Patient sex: M
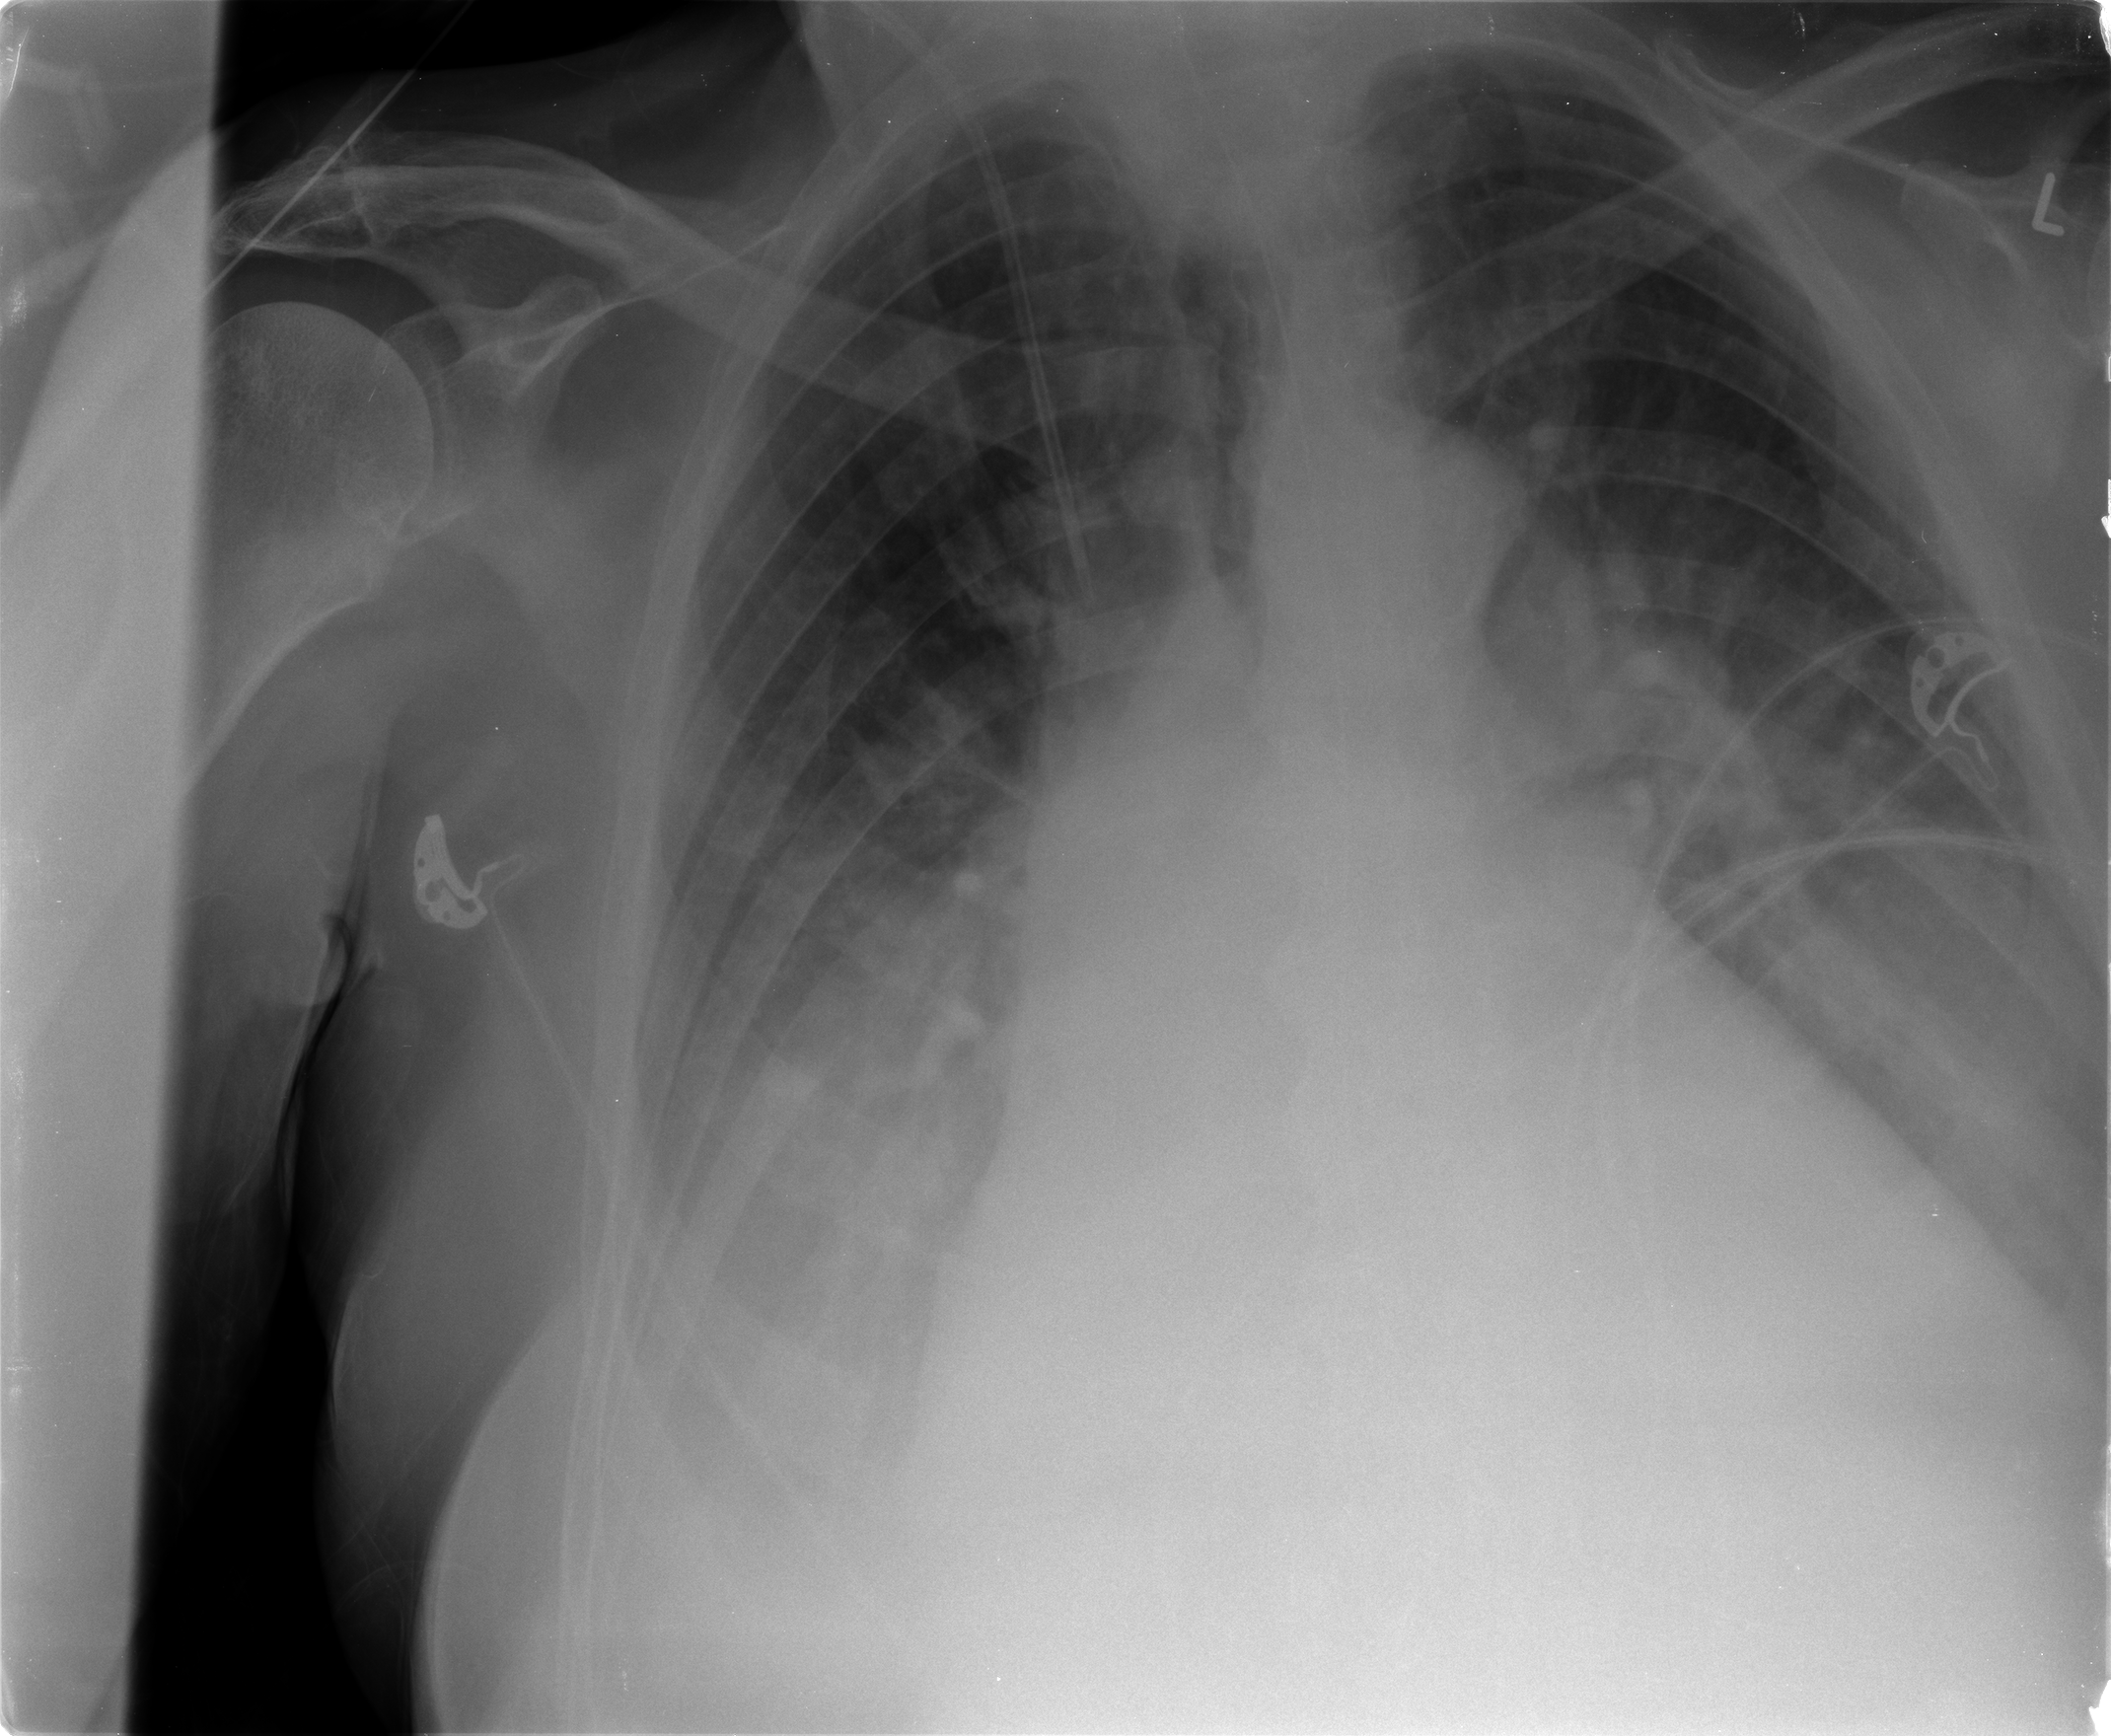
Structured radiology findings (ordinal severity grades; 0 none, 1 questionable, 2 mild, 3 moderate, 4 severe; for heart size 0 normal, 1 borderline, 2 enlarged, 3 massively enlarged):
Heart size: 3
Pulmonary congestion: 2
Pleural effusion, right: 3
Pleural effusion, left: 3
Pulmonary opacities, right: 0
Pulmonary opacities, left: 0
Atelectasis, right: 3
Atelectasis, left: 3